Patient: sex M, age 76
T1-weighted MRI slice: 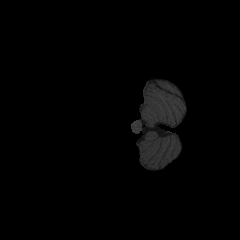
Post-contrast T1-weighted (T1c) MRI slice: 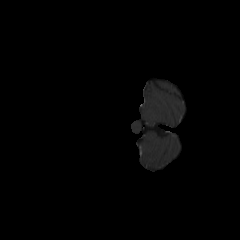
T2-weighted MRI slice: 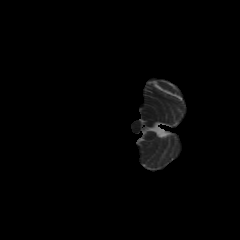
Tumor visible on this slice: no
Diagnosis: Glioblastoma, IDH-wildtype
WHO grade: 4